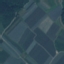
Land use / land cover: PermanentCrop